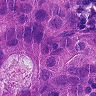
Metastatic tissue present: yes